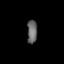
Tissue: lung
Cell type: Epithelial cells
Senescence score: 0.5762
Nuclear area (px): 229
Mean DAPI intensity: 101.646